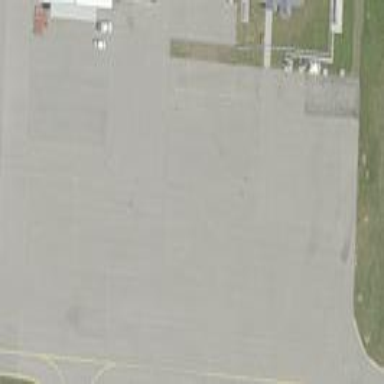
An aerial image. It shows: Apron at the airport.